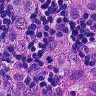
Metastatic tissue present: yes